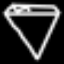
Label: diamond